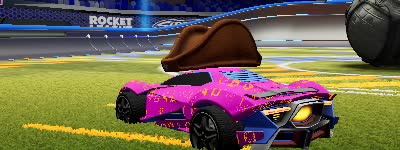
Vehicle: werewolf